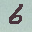
Label: 6